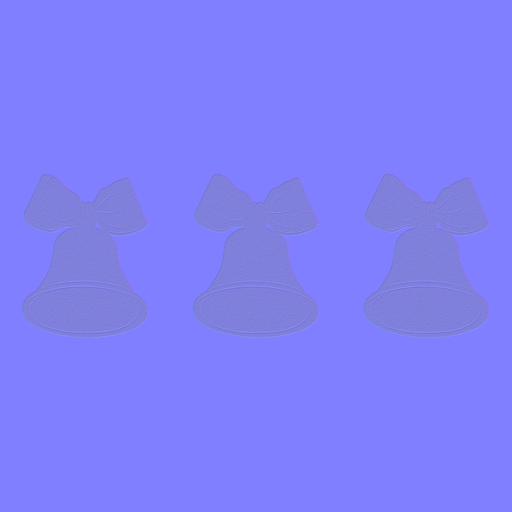
christmas tree ornament pattern star